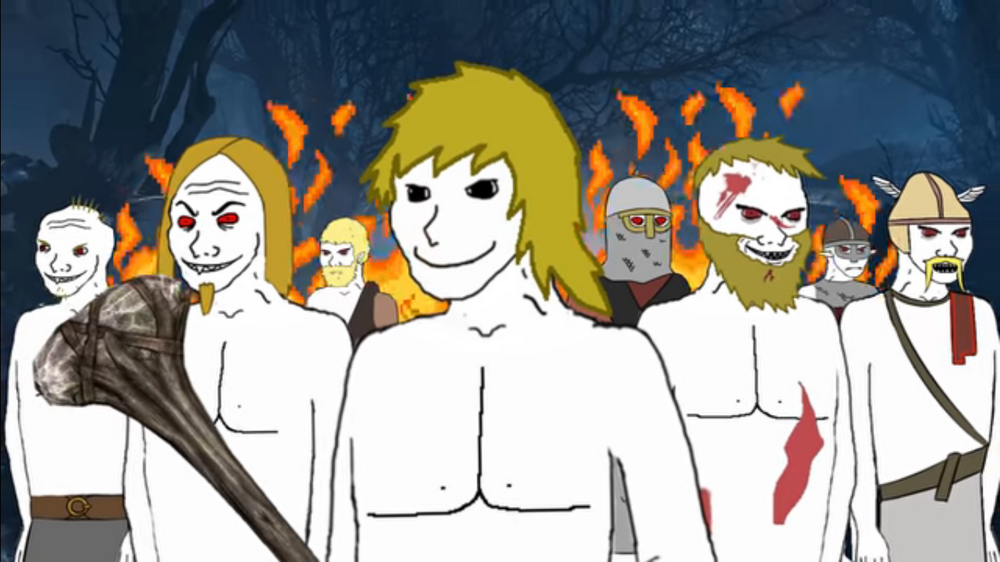
Label: 5_Wojak_with_Background